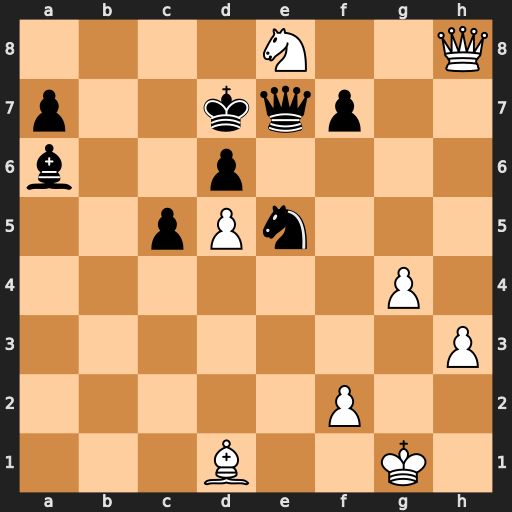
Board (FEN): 4N2Q/p2kqp2/b2p4/2pPn3/6P1/7P/5P2/3B2K1
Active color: w
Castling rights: -
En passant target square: -
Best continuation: Ba4+ Kd8 Nxd6+ Kc7 Nf5 Nf3+ Kg2